Interaction volume radius: 5 \u00c5
Interaction volume height: 15 \u00c5
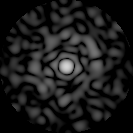
Disorder parameter: 0.8482